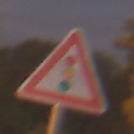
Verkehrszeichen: Lichtzeichenanlage
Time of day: Night
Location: Outdoor (Suburban)
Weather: PartlyCloudy
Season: NotSpecified
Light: Artificial